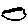
Label: cloud